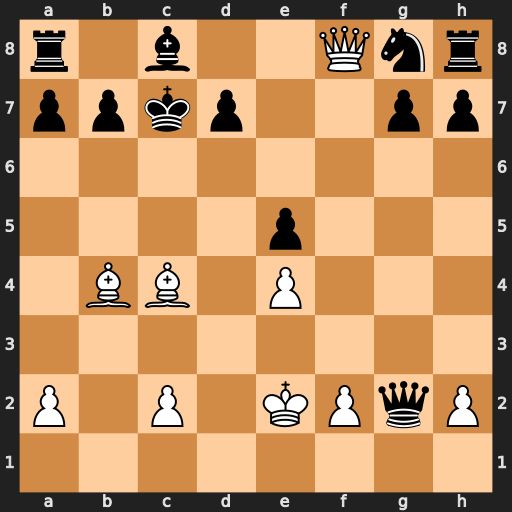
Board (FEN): r1b2Qnr/ppkp2pp/8/4p3/1BB1P3/8/P1P1KPqP/8
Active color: w
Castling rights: -
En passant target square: -
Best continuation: Bd6+ Kc6 Bd5+